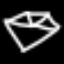
Label: diamond